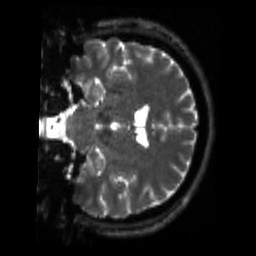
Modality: sbref
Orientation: coronal
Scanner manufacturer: siemens
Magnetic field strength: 3 T
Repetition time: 4 s
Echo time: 0.0594 s